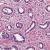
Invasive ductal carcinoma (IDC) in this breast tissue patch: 1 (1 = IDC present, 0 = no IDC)